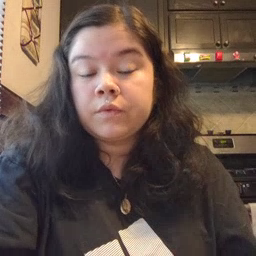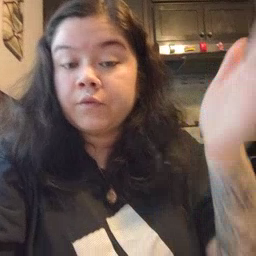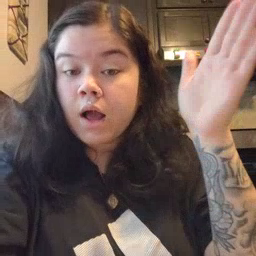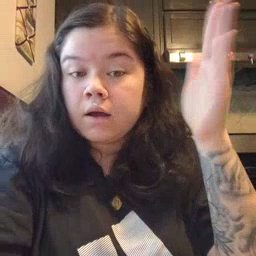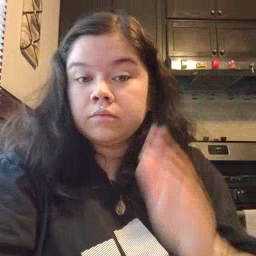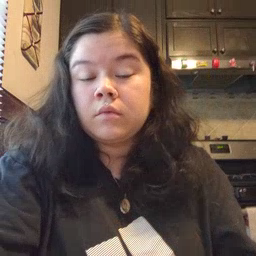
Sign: flag